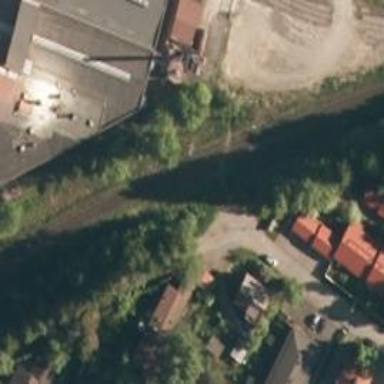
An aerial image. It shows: Continuous rail track.